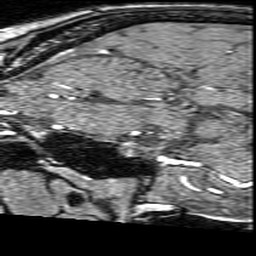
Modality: angio
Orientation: sagittal
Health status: ill
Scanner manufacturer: philips
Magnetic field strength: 3 T
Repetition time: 0.01842 s
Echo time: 0.003431 s